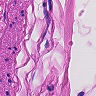
Metastatic tissue present: no